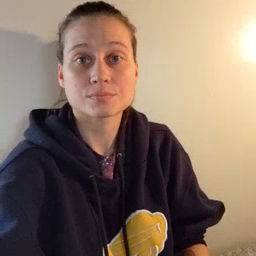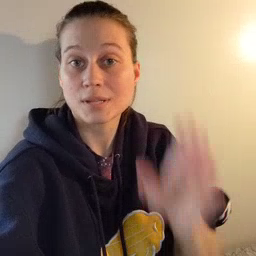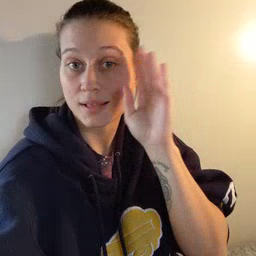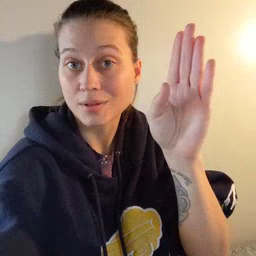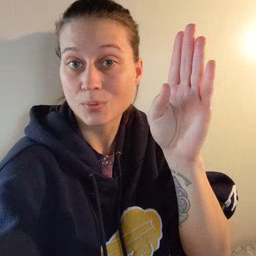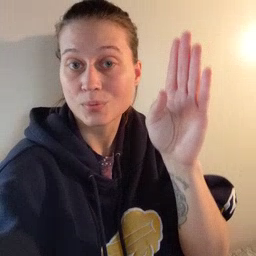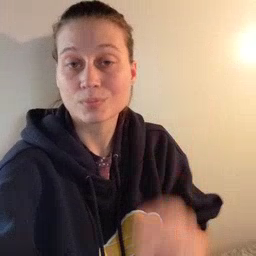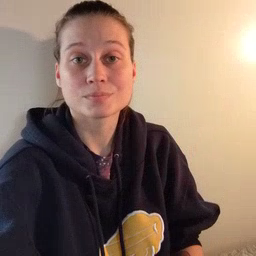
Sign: hello